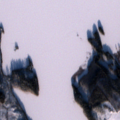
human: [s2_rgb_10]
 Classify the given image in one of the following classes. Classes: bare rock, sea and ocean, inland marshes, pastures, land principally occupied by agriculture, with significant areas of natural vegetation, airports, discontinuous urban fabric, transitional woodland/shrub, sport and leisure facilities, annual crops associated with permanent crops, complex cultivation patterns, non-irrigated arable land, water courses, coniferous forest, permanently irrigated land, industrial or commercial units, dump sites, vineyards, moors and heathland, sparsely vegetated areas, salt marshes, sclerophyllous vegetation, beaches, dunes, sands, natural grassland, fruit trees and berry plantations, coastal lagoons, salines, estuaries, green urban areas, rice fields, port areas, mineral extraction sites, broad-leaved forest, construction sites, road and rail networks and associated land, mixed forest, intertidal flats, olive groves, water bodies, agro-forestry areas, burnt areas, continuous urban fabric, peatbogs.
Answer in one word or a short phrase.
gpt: non-irrigated arable land, transitional woodland/shrub, water bodies